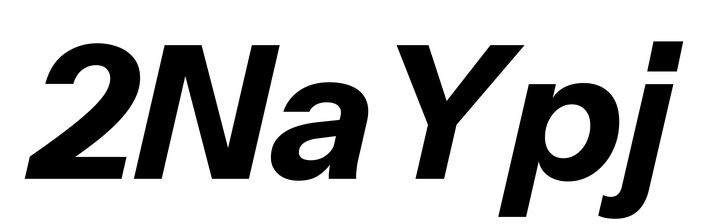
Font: InstrumentSans-Italic_Bold_Italic